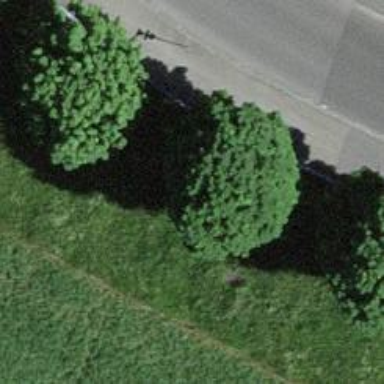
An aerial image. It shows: Avenue of trees.